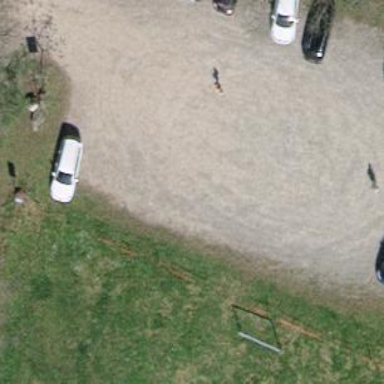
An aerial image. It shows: Parking area.